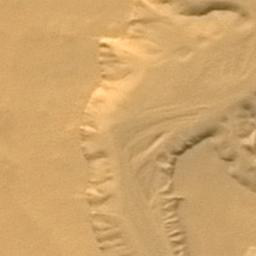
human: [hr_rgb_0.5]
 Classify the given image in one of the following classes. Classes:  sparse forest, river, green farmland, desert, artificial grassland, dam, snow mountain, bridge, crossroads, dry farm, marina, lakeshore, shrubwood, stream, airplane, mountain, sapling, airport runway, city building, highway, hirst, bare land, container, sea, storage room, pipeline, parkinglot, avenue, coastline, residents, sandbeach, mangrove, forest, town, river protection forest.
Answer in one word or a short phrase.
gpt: desert